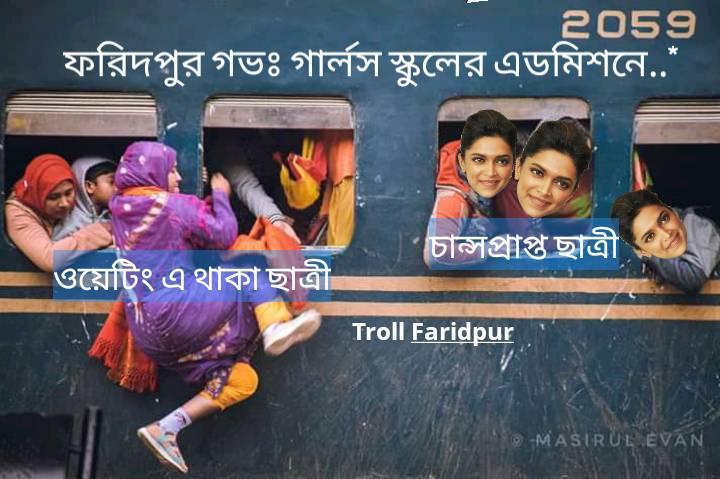
Caption: ফরিদপুর গভঃ গার্লস স্কুলের এডমিশনে ... *     ওয়েটিং এ থাকা ছাত্রী     চান্সপ্রাপ্ত ছাত্রী
Label: non-hate